Question: Hello I have try a lot but can't solve . can any one explain me how I'll drive a JavaScript event after write" in " . I mean i wanted to make a div 'display:none' to 'display:block' after write " in ". that's a auto suggestion issue i've attaching a image the pattern is like that [word] [in] [word].
That's will do 'onkeyup' event.

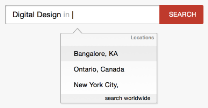
Answer: JS version...
'''
var myInput = document.getElementById('myInput');
var messageBox = document.getElementById('messageBox')
myInput.addEventListener("keyup", checkString);
function checkString() {
var str = myInput.value;
// notice whitespace either side of "in" to prevent false positives
if (str.indexOf(' in ') > -1) {
messageBox.style.display = "block";
} else {
messageBox.style.display = "none";
}
}
'''
'''
#messageBox {
display: none;
padding: 15px;
background: #f2f2f2;
border: 1px solid #e6e6e6;
margin-top: 15px;
}
'''
'''
<input id="myInput" placeholder="Type here">
<div id="messageBox">In was typed</div>
'''